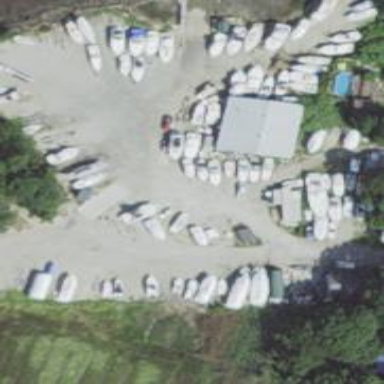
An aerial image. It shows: Boatyard located near waterway.